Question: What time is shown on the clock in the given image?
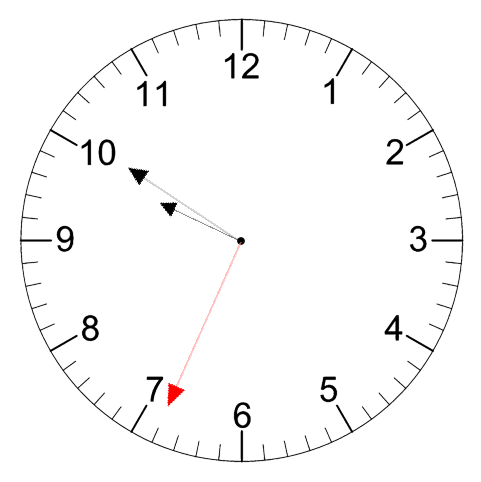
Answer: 09:50:34